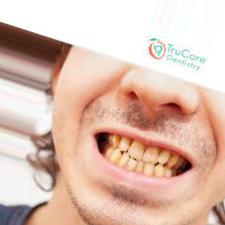
Condition: Tooth Discoloration